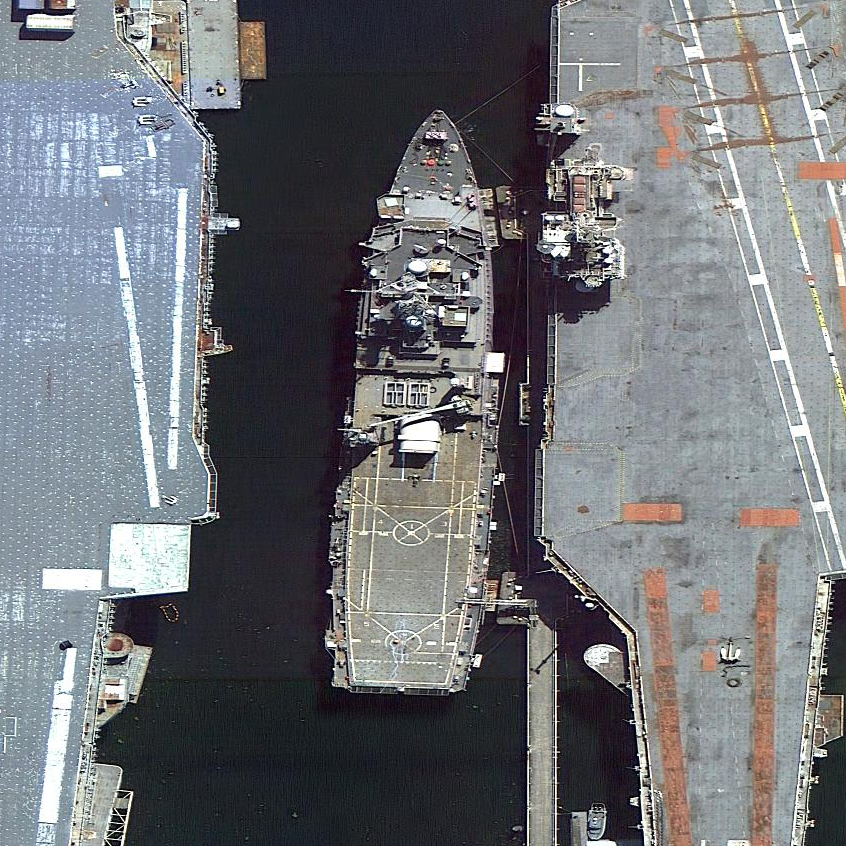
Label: combat